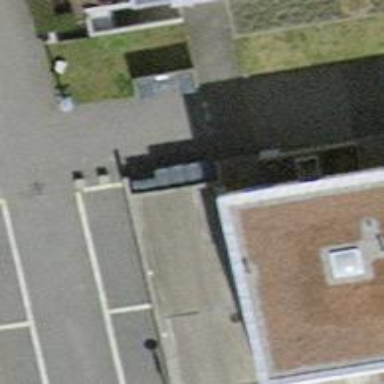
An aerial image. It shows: Parking entrance.